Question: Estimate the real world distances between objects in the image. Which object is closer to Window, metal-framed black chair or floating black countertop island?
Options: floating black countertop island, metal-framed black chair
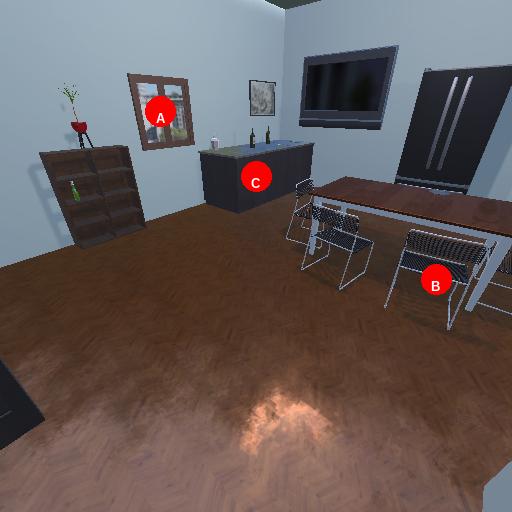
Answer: floating black countertop island